Question: Here is desired result :

At ID=14, I need to reset cum value add with new 'cum_value'.
SQL : (fiddle : <URL>
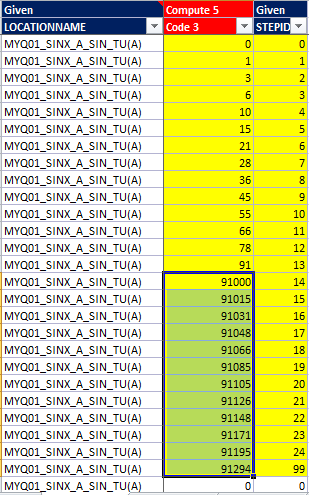
Answer: You were not so far, but I've try with less complicated queries :
'''
DECLARE @t table(
id int
)
INSERT INTO @t (id)
VALUES (0),(1),(2),(3),(4),(5),(6),
(7),(8),(9),(10),(11),(12),(13),
(14),(15),(16),(17),(18),(19),
(20),(21),(22),(23),(24),(99);
SELECT *
,SUM(id)
OVER(ORDER BY id ROWS BETWEEN UNBOUNDED PRECEDING AND CURRENT ROW) AS Cum_STEPID
FROM @t
WHERE id < 14
UNION
SELECT *
,SUM(CASE WHEN id = 14 THEN 91000 ELSE id END)
OVER(ORDER BY id ROWS BETWEEN UNBOUNDED PRECEDING AND CURRENT ROW) AS Cum_STEPID
FROM @t
WHERE id >= 14
'''